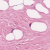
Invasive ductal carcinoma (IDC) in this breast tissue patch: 0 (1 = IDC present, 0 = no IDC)